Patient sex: M
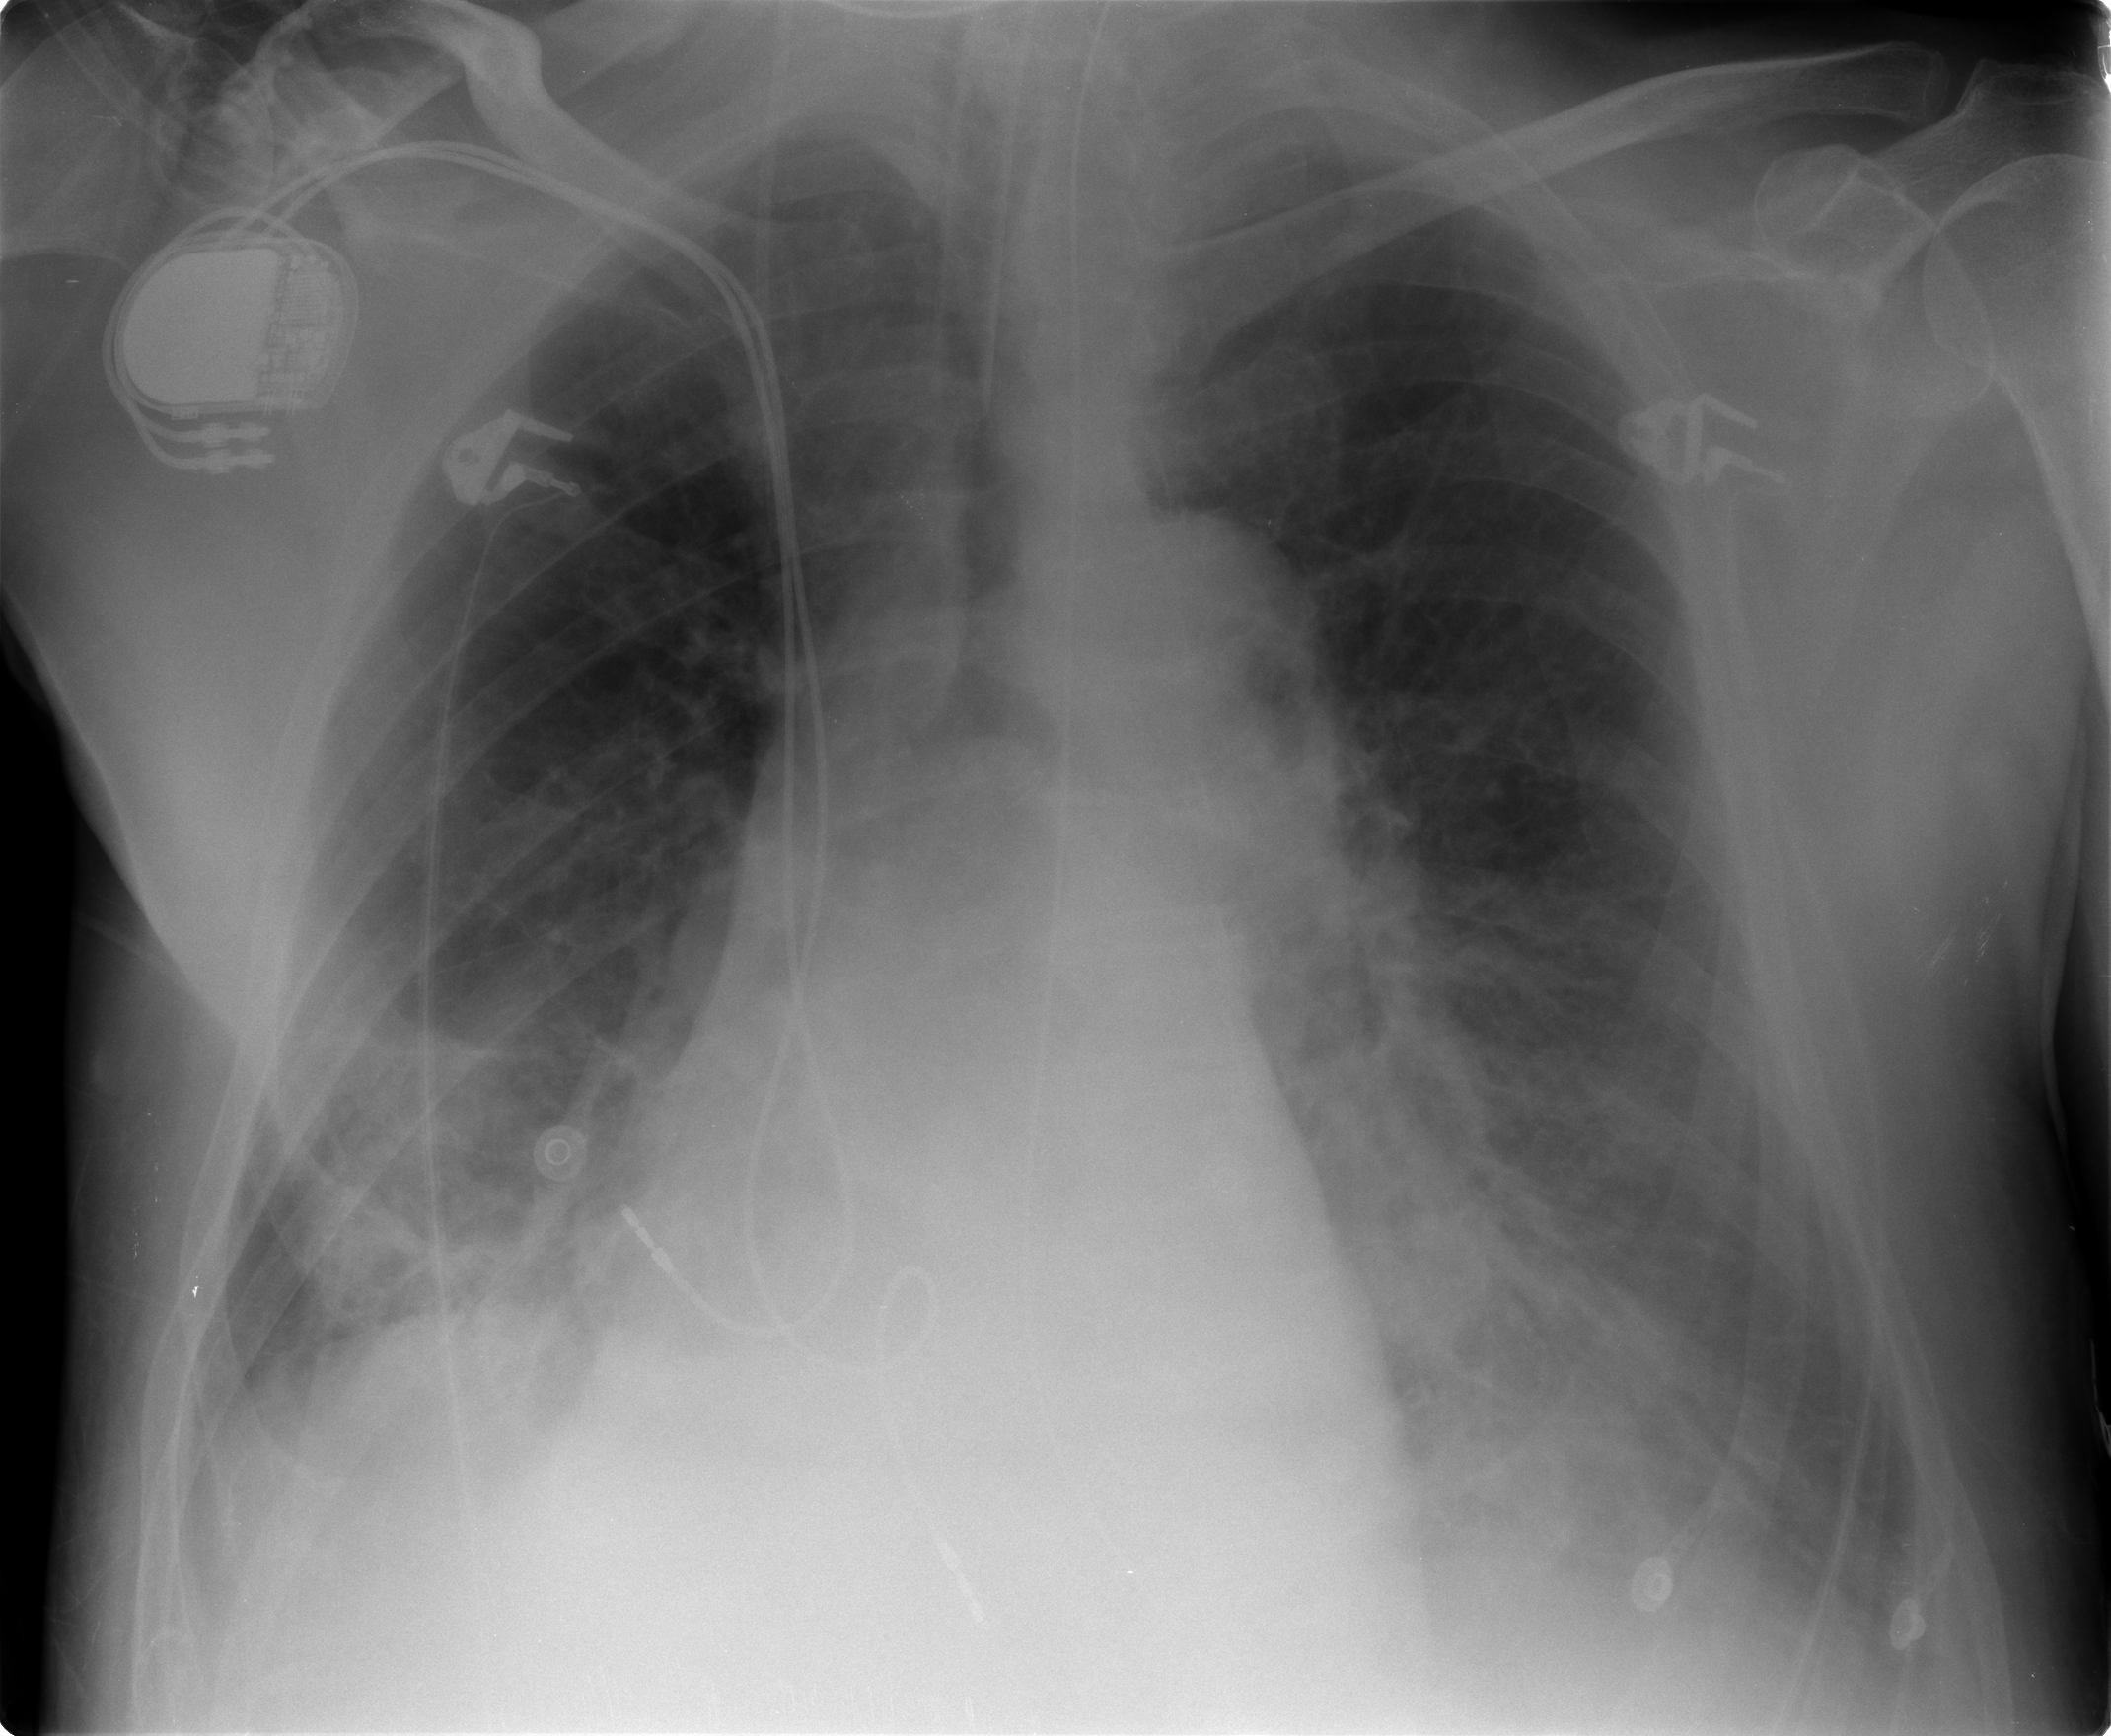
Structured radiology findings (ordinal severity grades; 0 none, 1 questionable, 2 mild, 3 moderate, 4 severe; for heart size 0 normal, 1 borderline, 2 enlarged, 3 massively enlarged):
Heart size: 1
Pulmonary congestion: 3
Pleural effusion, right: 2
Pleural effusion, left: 2
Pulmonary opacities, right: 2
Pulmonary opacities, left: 0
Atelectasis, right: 2
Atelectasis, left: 2